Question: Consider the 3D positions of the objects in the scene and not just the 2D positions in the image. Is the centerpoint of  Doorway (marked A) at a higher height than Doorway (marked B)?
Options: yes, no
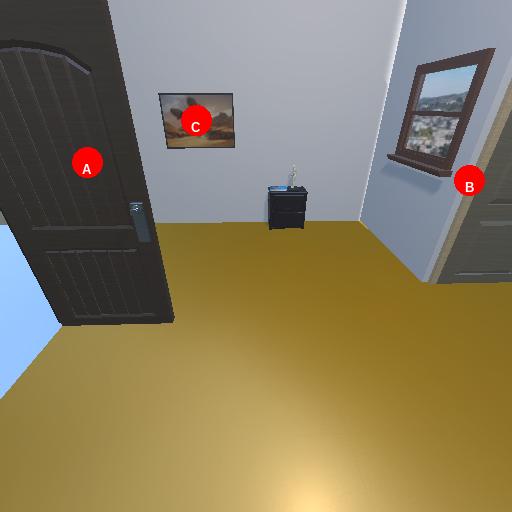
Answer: yes